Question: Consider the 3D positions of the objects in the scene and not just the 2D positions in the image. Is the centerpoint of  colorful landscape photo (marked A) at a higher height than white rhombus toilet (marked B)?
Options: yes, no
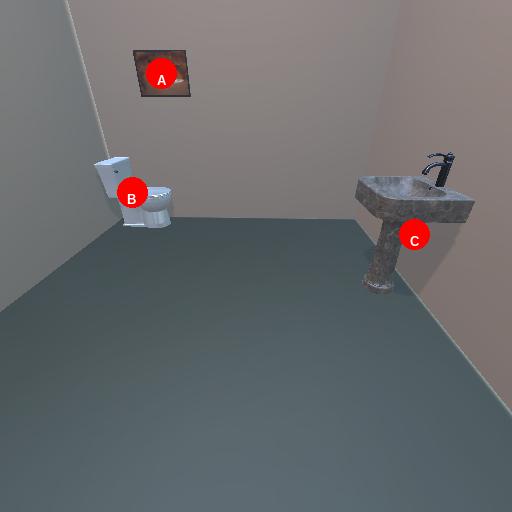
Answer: yes